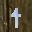
Label: 4